Question: I was wondering how do arrays work in c. I end up with an hypothesis and I'd like to know if I am right or not.
We know arrays are a sequence of adjacent memory cases(boxes), where each box has the size of the type it stocks (i.e if INTs one box has a size = sizeof(int) and an array of 3 INTs takes in memory adjacent places of 3 sizeof(int) )
Now we also know that we can dynamically allocate memory for an array of a certain type (malloc in C, new in C++).
what makes me wonder is the fact that an array has for origin the the address of the first box of the array and the first value (the value in the later box) when calling it with the bracket [0] is array[0] == *(array+0) == *array (whether array was declared "type * array" or "type array[]" or "type array[size]") and "array" called that way whether define as a pointer or an array ("type * array" or "type array[]" or "type array[size]") is the address of the first box.
I end up thinking and I'd like a confirmation on this: arrays when even declared with the square brackets ([]) are actually in memory a sequence of n pointers each containing (having as a value not as an address) the address of a memory box Bi containing the actual value + those memory boxes (B0,...,Bn each containing the actual values). such that in the and when one declares "int array[5]" the program actually allocate 5 adjacent boxes of int pointers P0,P1,..,P4 and 5 int sized memory places scattered all over the computer memory B0,B1,...,B4 where the value of Pi is the address of Bi

Am I right or wrong!!?? Thank you!
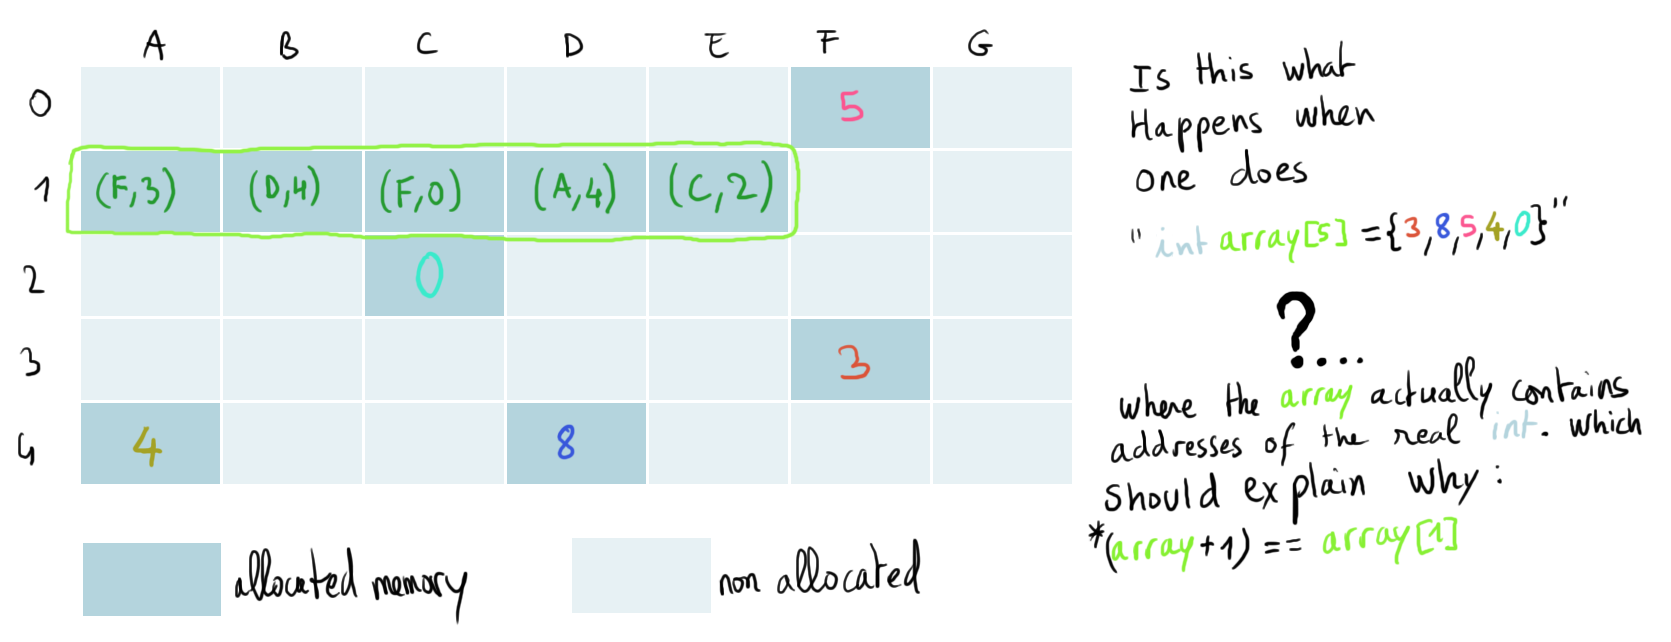
Answer: > arrays when even declared with the square brackets ([]) are actually in memory a sequence of n pointers each containing [...] the address of a memory box Bi containing the actual value + those memory boxes
Nope.
It sounds like you're puzzled how 'array[0] == *(array+0) == *array' could be true both for an array declared as 'int array[10];' and 'int *array = ...;'. A perfectly reasonable question; We're told that for a pointer 'ptr' the expression '*ptr' gets the value the pointer is pointing at, so when we use the same syntax with an array where are the addresses that we're dereferencing?
Here's the secret: The array index operator ('[]') does not work on arrays in C and C++. When you apply it to an array the language implicitly converts the array into a pointer to the array's first element. Thus adding to an array or dereferencing an array appears to behave the same as adding or dereferencing a pointer.
'''
int array[10];
// These lines do exactly the same thing:
int *ptr1 = &array[0]; // explicitly get address of first element
int *ptr2 = array; // implicitly get address of first element
'''
So arrays really are a contiguous set of elements in memory where each element really is the value, not a pointer to another location containing the value. It's just that the way arrays are defined means that they often convert to a pointer implicitly and so it seems like there are pointers when really there's just an implicit conversion.